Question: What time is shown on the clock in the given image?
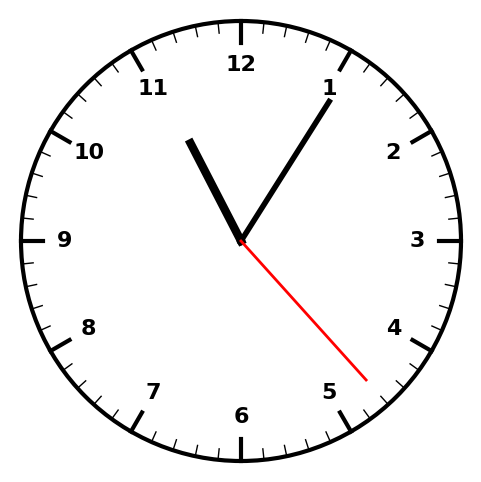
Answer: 11:05:23